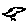
Label: bird